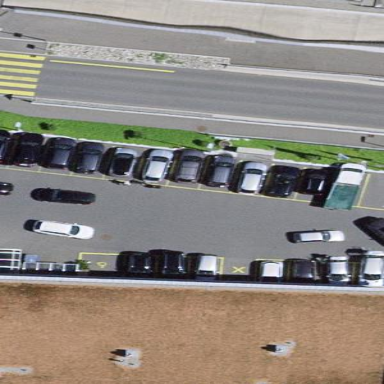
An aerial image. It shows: Parking available on the street side.